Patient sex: M
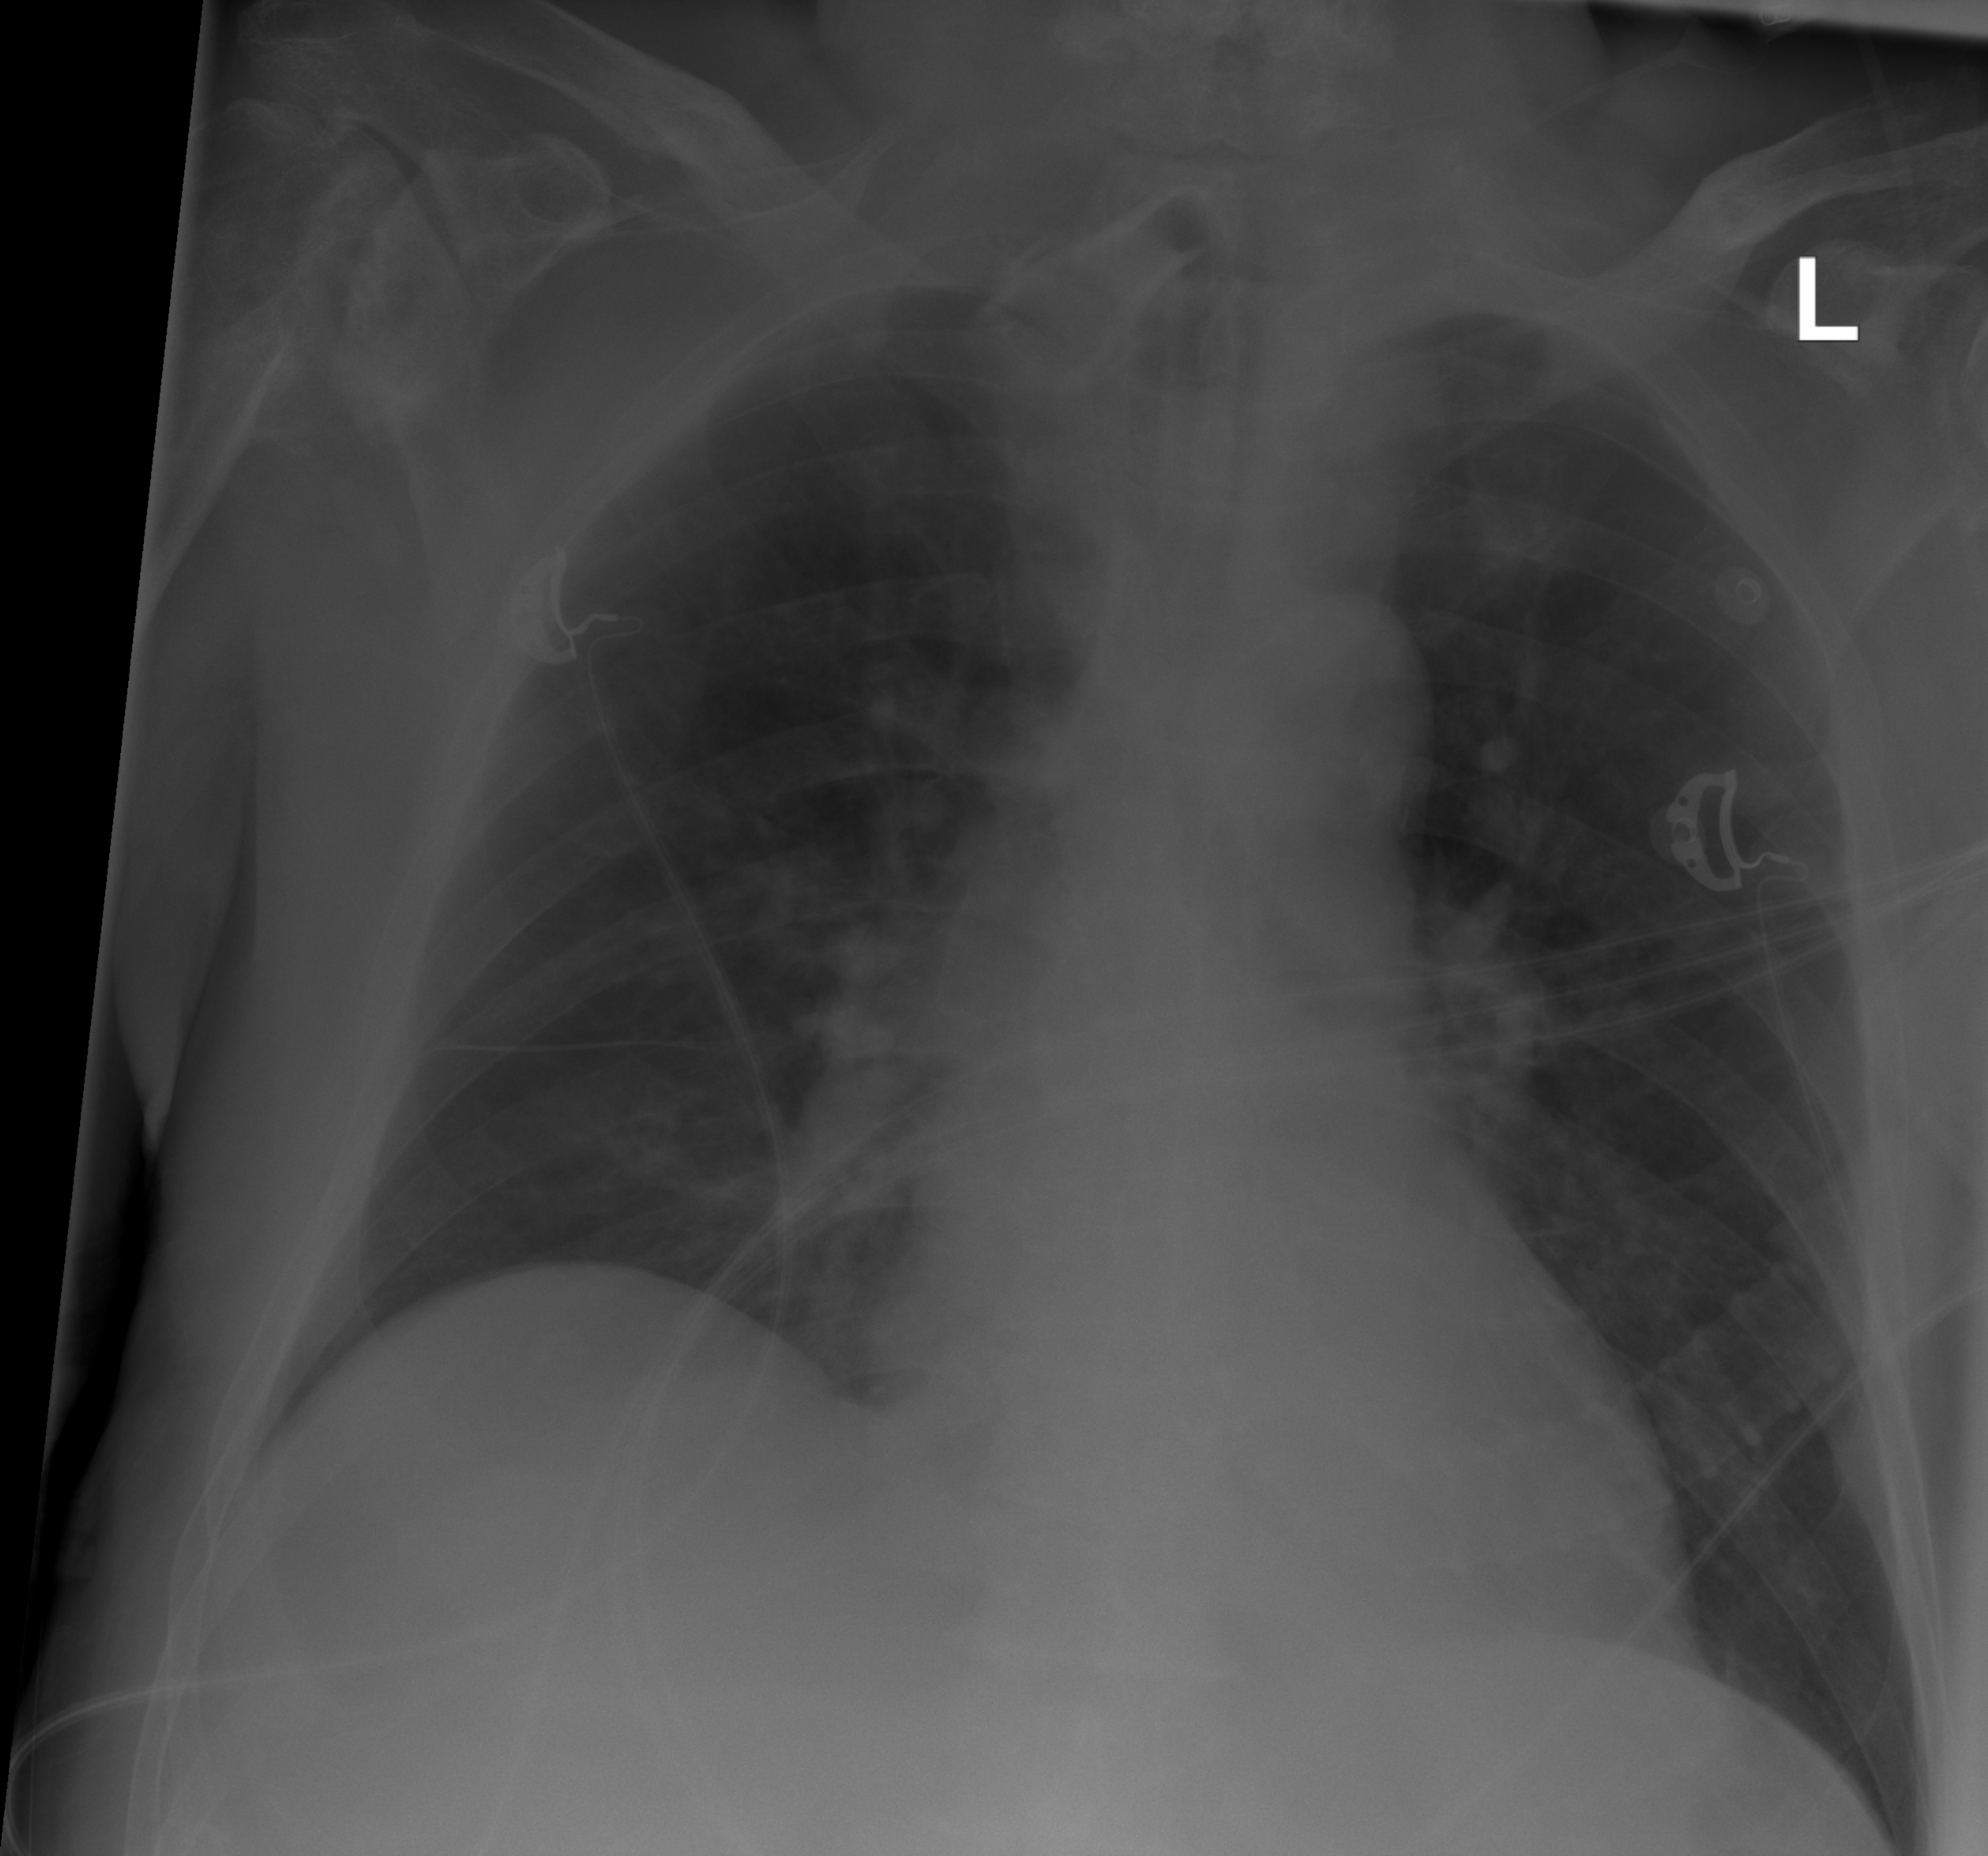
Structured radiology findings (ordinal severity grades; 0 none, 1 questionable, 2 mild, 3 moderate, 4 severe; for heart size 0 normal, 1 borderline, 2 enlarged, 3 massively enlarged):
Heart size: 0
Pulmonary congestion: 0
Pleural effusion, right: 0
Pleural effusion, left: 0
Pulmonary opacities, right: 2
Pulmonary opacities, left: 0
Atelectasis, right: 0
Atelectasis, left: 0